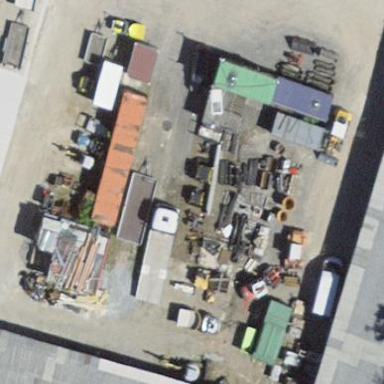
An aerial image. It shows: Shed building.